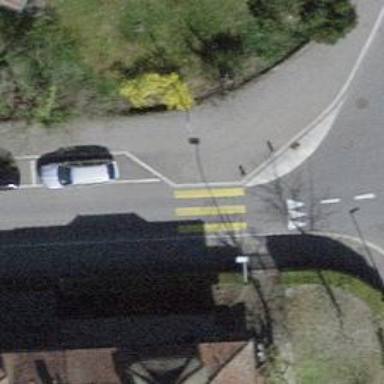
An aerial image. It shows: Uncontrolled zebra crossing with zebra markings.